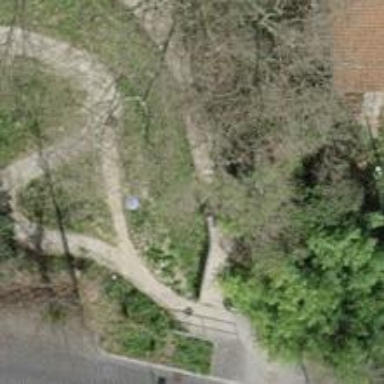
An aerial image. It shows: Footway with fine gravel surface.